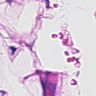
Metastatic tissue present: no